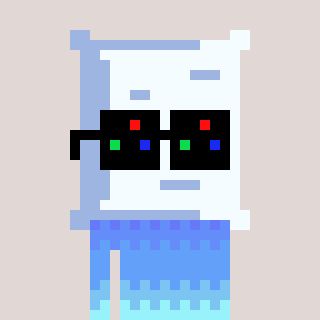
a pixel art character with square black sunglasses, a pillow-shaped head and a darkpink-colored body on a warm background